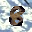
Label: 8